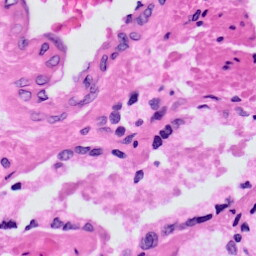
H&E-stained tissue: Prostate